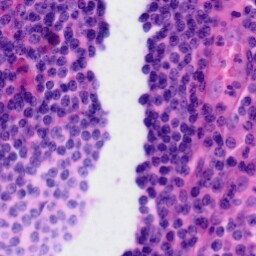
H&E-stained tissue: Tonsil